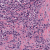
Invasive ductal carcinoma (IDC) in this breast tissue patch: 1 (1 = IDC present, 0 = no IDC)